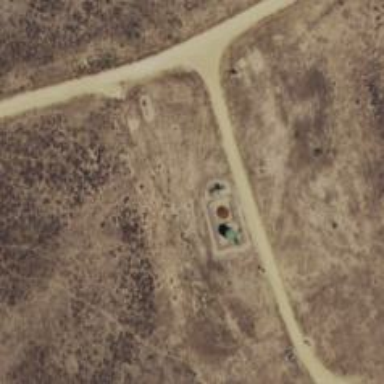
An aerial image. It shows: Storage tank with man-made structure.